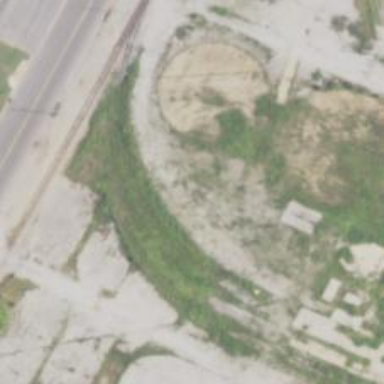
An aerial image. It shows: Abandoned railway.